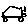
Label: car